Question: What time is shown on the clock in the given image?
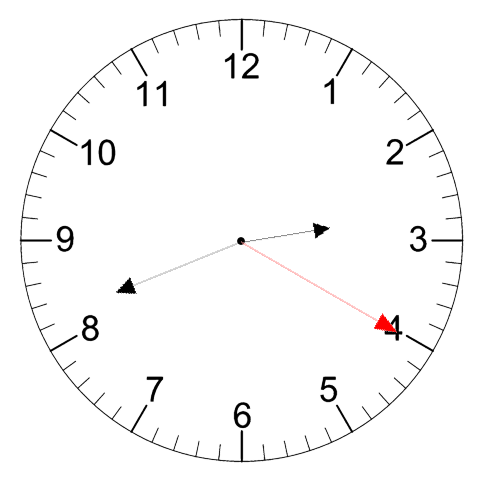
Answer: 02:41:20